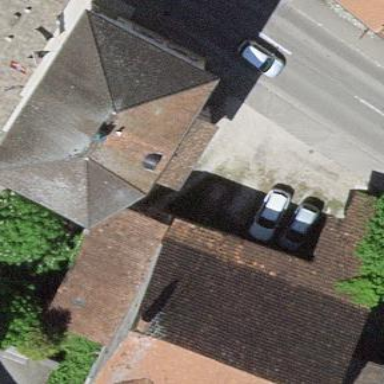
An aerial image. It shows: Public town hall building.